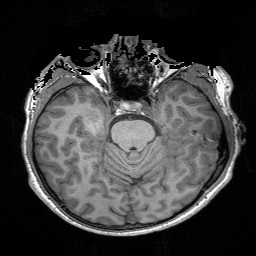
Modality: T1w
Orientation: coronal